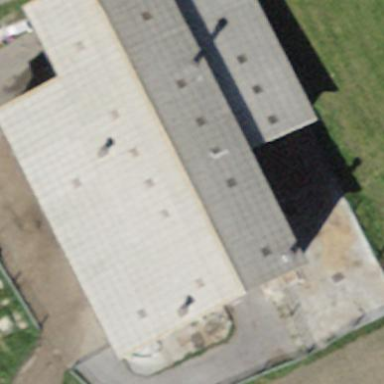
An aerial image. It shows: Stable building.